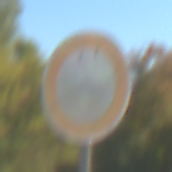
Verkehrszeichen: VerbotFahrzeugeAllerArt
Umgebung: Outdoor, Nature
Tageszeit: Midday
Wetter: Clear
Licht: Natural
Jahreszeit: Summer
Kontrast: HighContrast